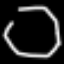
Label: octagon